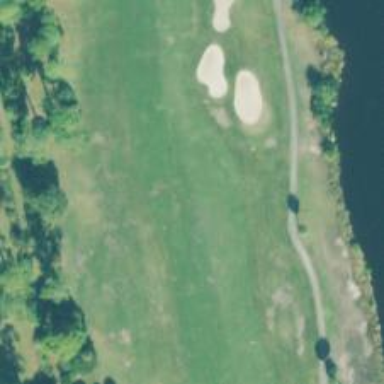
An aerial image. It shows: View of golf hole.